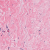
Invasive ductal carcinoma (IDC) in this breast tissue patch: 0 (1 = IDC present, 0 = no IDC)